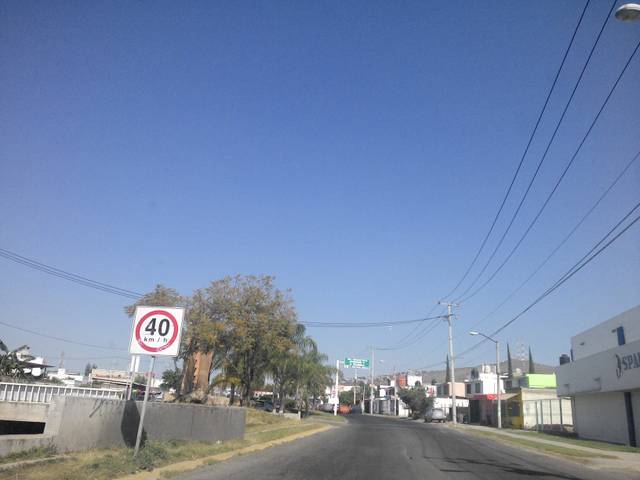
Region: Mexico
Coordinates: 20.581, -103.386